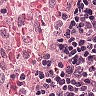
Metastatic tissue present: no